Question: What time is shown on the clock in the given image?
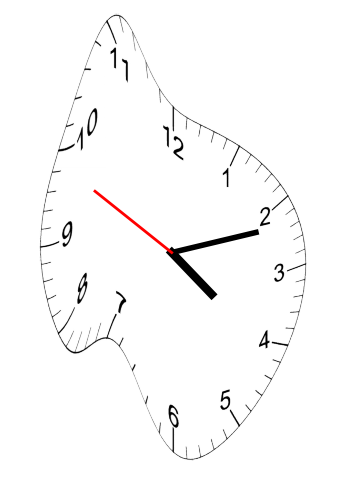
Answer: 04:11:49